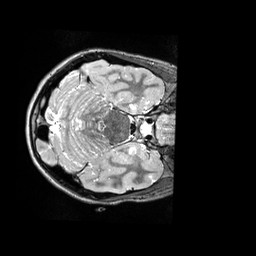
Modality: T2w
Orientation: axial
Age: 12
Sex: male
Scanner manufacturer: siemens
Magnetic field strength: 3 T
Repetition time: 3.2 s
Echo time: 0.564 s